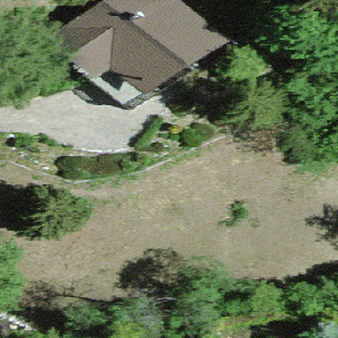
Label: other